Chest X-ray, AP view. Patient: 56 years old, sex F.
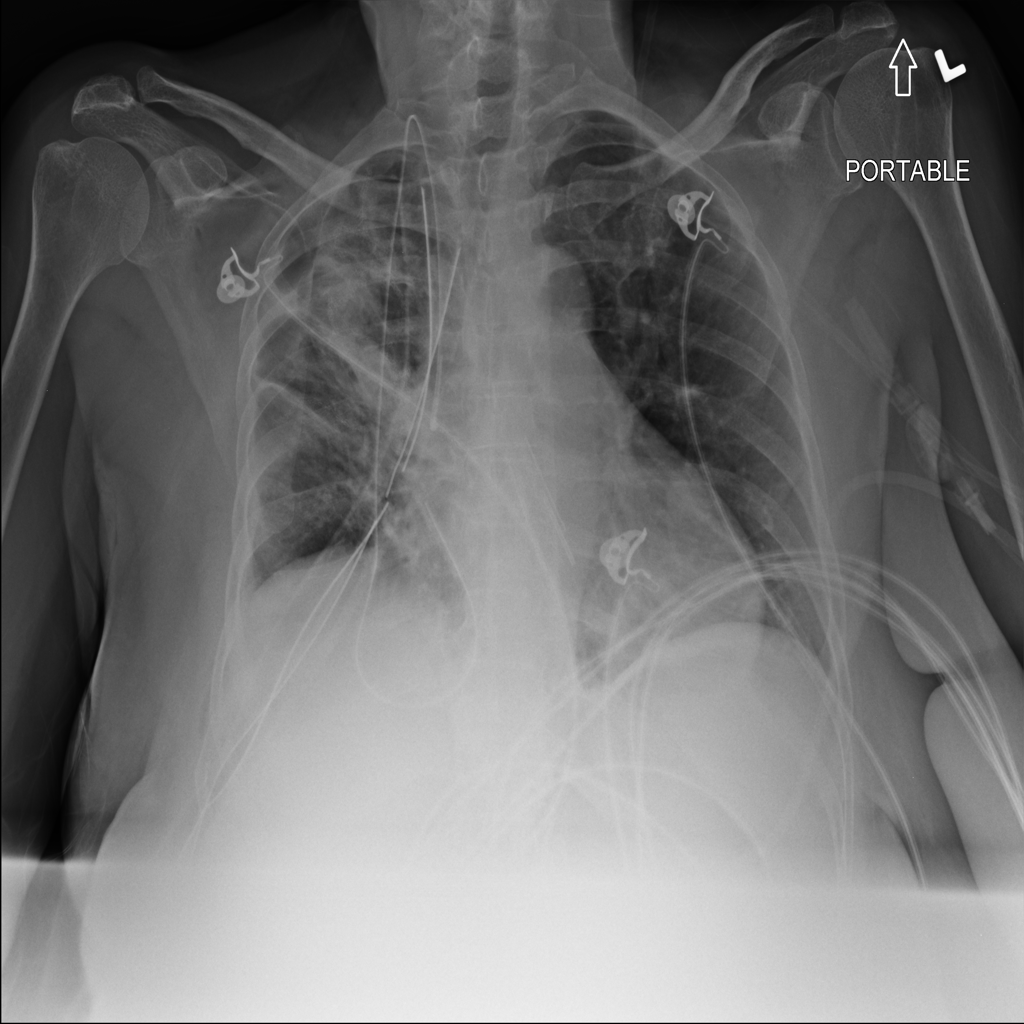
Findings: Nodule, Pneumothorax